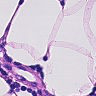
Metastatic tissue present: no